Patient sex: M
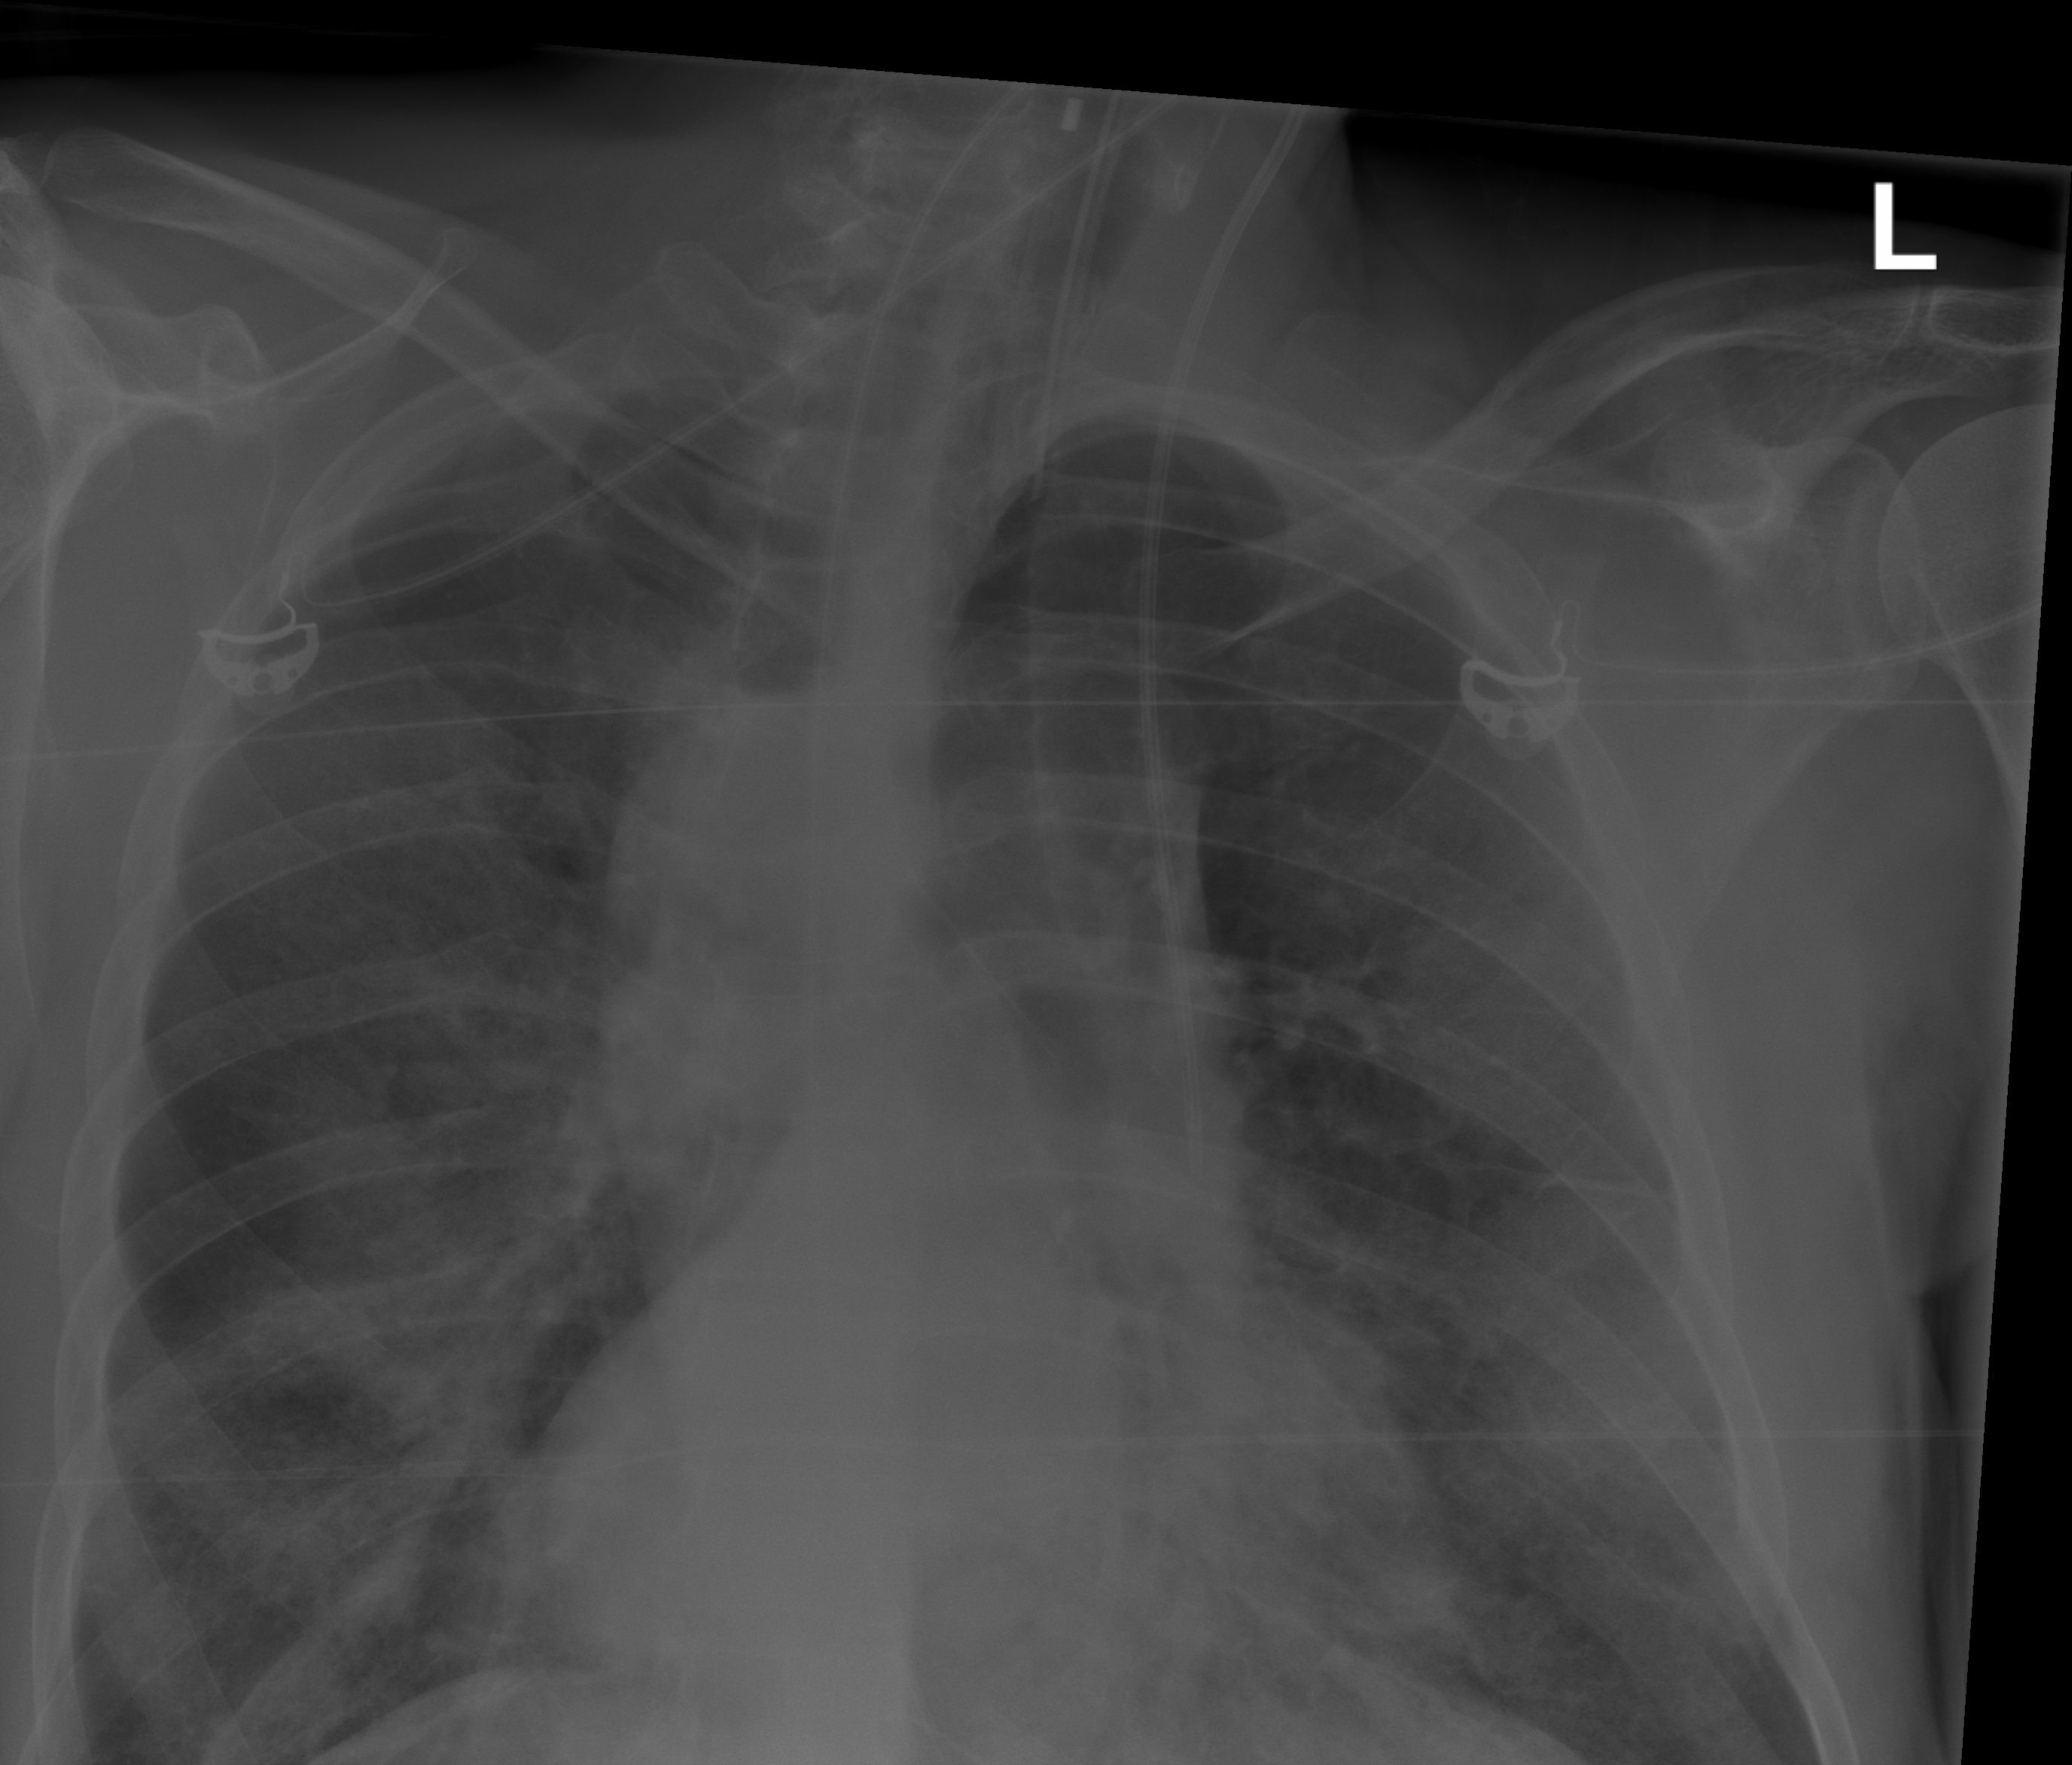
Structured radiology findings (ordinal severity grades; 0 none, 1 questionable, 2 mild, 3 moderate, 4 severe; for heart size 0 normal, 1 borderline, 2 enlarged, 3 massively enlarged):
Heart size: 0
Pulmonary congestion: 0
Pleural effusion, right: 0
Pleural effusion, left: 0
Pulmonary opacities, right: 3
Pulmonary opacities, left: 3
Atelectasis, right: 0
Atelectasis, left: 0